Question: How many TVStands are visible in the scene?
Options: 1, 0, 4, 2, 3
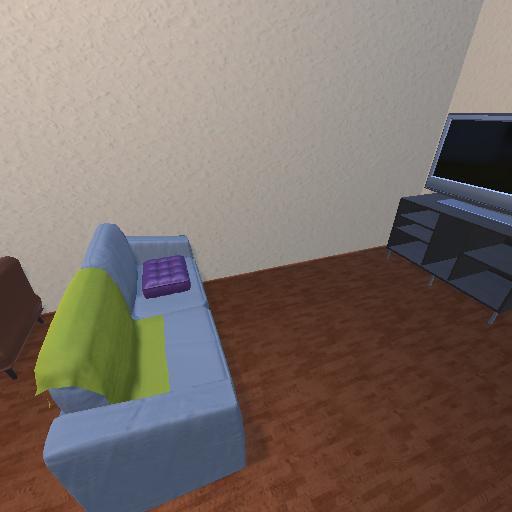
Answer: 1